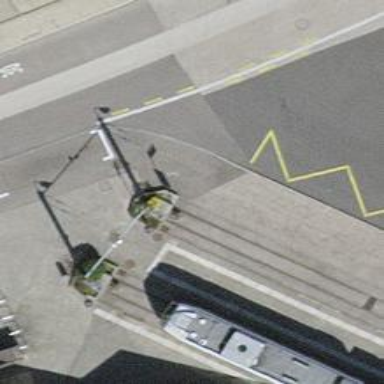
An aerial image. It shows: Railway buffer stop.